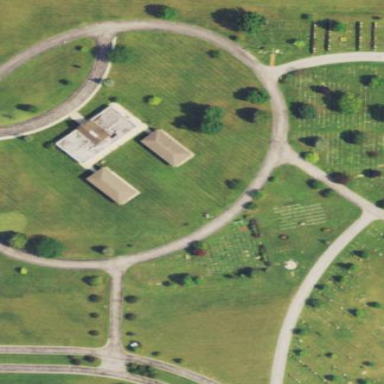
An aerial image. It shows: Cemetery.